【题型】解答题　【知识点】平面几何　【难度】medium
如图，有一条宽为$60m$的笔直的河道（假设河道足够长），规划在河道内围出一块直角三角形区域（图中$\triangle ABC$）养殖观赏鱼，$AB\perp AC$，顶点$A$到河两岸的距离$AE=h_1$，$AD=h_2$，$C,B$两点分别在两岸$l_1,l_2$上，设$\angle ABD=\alpha$。

\vspace{0.5em}
\noindent
（1）若$\alpha=30^\circ$，求养殖区域面积的最大值；

\vspace{0.5em}
\noindent
（2）现拟沿着养殖区域$\triangle ABC$三边搭建观赏长廊（宽度忽略不计），若$h_1=30m$，求观赏长廊总长$f(\alpha)$的最小值。
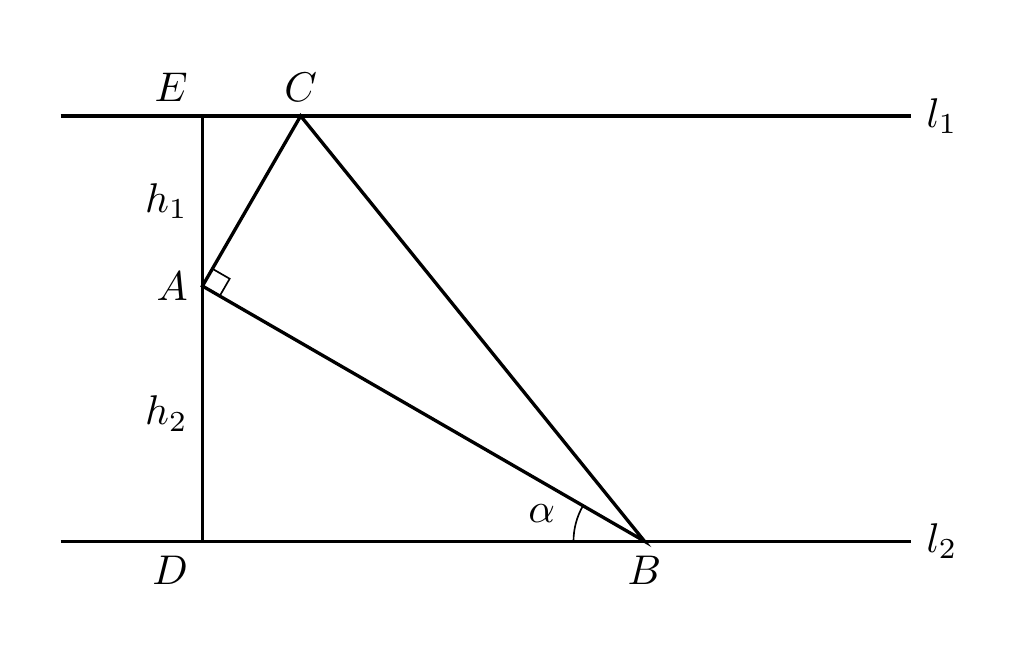
【解答】
\noindent
【解答】（1）$\alpha=30^\circ$时，$AB=\frac{h_2}{\sin\alpha}=2h_2$，$AC=\frac{h_1}{\cos\alpha}=\frac{2}{\sqrt{3}}h_1$，

\vspace{0.5em}
\noindent
所以$S_{\triangle ABC}=\frac{1}{2}AB\cdot AC=\frac{2}{\sqrt{3}}h_1h_2$，

\vspace{0.5em}
\noindent
又因为$h_1+h_2=60\ge 2\sqrt{h_1h_2}$（当且仅当$h_1=h_2$时等号成立），

\vspace{0.5em}
\noindent
所以$h_1h_2\le 900$，

\vspace{0.5em}
\noindent
于是$S_{\triangle ABC}=\frac{2}{\sqrt{3}}h_1h_2\le 600\sqrt{3}$，

\vspace{0.5em}
\noindent
因此，养殖区域面积的最大值为$600\sqrt{3}m^2$。

\vspace{1em}
\noindent
（2）由题意，$AB=\frac{30}{\sin\alpha}$，$AC=\frac{30}{\cos\alpha}$，

\vspace{0.5em}
\noindent
所以$BC=\sqrt{\left(\frac{30}{\sin\alpha}\right)^2+\left(\frac{30}{\cos\alpha}\right)^2}=30\sqrt{\frac{1}{\sin^2\alpha}+\frac{1}{\cos^2\alpha}}=\frac{30}{\sin\alpha\cos\alpha}$，

\vspace{0.5em}
\noindent
所以$\triangle ABC$的周长$f(\alpha)=30\left(\frac{1}{\sin\alpha}+\frac{1}{\cos\alpha}+\frac{1}{\sin\alpha\cos\alpha}\right)=30\left(\frac{\sin\alpha+\cos\alpha+1}{\sin\alpha\cos\alpha}\right)$，

\vspace{0.5em}
\noindent
其中$\alpha\in\left(0,\frac{\pi}{2}\right)$。

\vspace{0.5em}
\noindent
设$t=\sin\alpha+\cos\alpha$，则$t=\sin\alpha+\cos\alpha=\sqrt{2}\sin\left(\alpha+\frac{\pi}{4}\right)\in(1,\sqrt{2}]$，

\vspace{0.5em}
\noindent
所以$\sin\alpha\cos\alpha=\frac{t^2-1}{2}$。

\vspace{0.5em}
\noindent
所以$y=30\cdot\frac{t+1}{\frac{t^2-1}{2}}=\frac{60}{t-1}$，

\vspace{0.5em}
\noindent
于是当$t=\sqrt{2}$时，$f(\alpha)_{min}=\frac{60}{\sqrt{2}-1}=60(\sqrt{2}+1)$，

\vspace{0.5em}
\noindent
因此，观赏长廊总长的最小值为$60(\sqrt{2}+1)m$。

\vspace{1em}
\noindent
【点评】本题考查函数模型的选择及应用，考查三角形的解法，训练了利用换元法及基本不等式求最值，考查计算能力，是中档题。